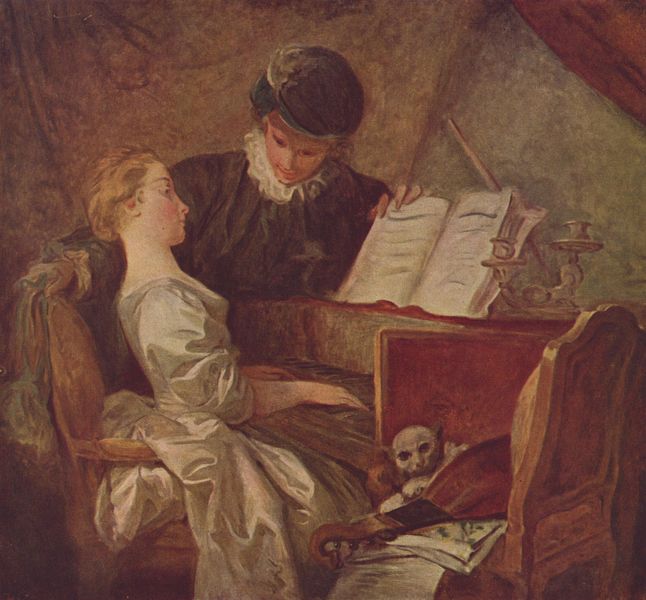
Titel: Die Musikstunde
Künstler: Jean Honoré Fragonard
Standort: Paris
Institution: Musée du Louvre
Schlagwörter: gemälde, hand, kopf, mann, weiß, grün, mädchen, sitzen, braun, frau, hut, kleid, licht, schwarz, stuhl, stühle, zimmer, blick, dame, hund, rot, tier, blond, jung, mütze, wand, barock, falten, kragen, schädel, tod, hände, innenraum, instrument, vorhang, haare, interieur, sessel, mutter, paar, spitzen, tochter, gitarre, musik, dekollete, rokoko, genre, affe, papier, lehrer, noten, unterricht, üben, übung, romantik, polster, tapete, vorhänge, spielen, impressionistisch, klavier, lesen, musizieren, notenheft, piano, kerze, leuchter, junge frau, junge, wände, melone, spiel, katze, knabe, maske, buch, tasten, kunst, puppe, heft, geige, biedermeier, kerzenständer, kerzenhalter, kerzenleuchter, barett, totenkopf, krankheit, teufel, mädschen, sesse, laute, mandoline, note, klavierspiel, fragonard, cembalo, schülerin, seiteninstrument, instrumen, musikstunde, stunde, spinett, gamba, klaiver, klavierstunde, musiklehrer, unterrich, duett, spinnet, te, 1770, klavierlehrer